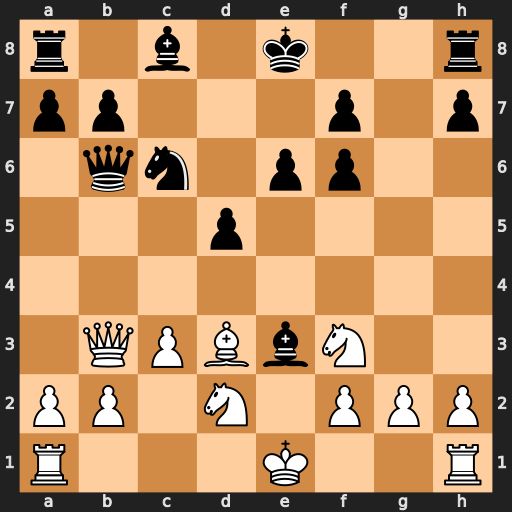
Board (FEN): r1b1k2r/pp3p1p/1qn1pp2/3p4/8/1QPBbN2/PP1N1PPP/R3K2R
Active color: w
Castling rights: KQkq
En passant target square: -
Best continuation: fxe3 Qxe3+ Be2